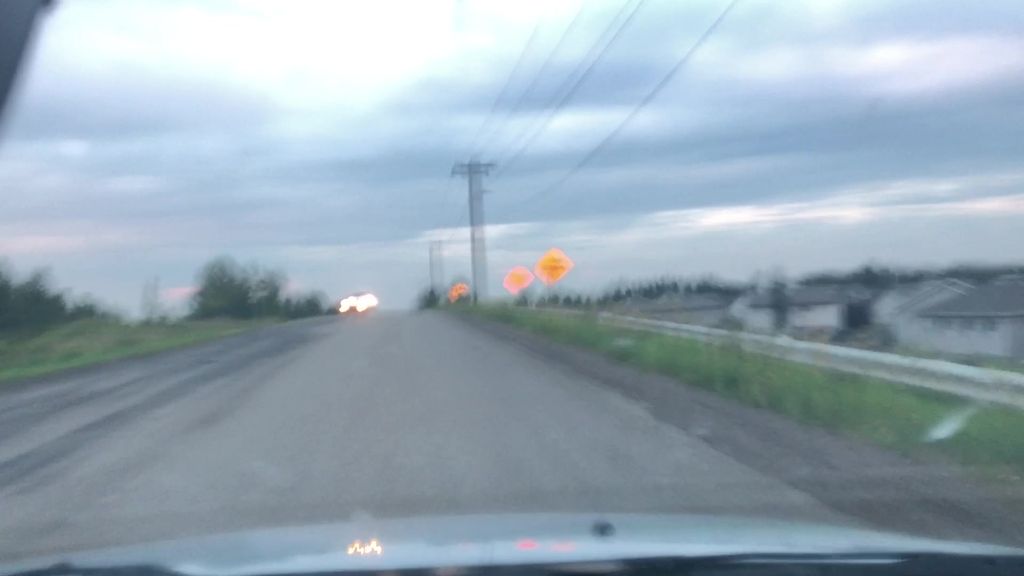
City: edmonton